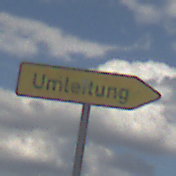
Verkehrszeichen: UmleitungswegweiserRechtsweisend
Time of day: Midday
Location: Outdoor (Nature)
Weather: PartlyCloudy
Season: NotSpecified
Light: Natural